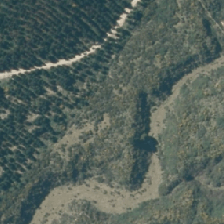
Land cover: grose_broom